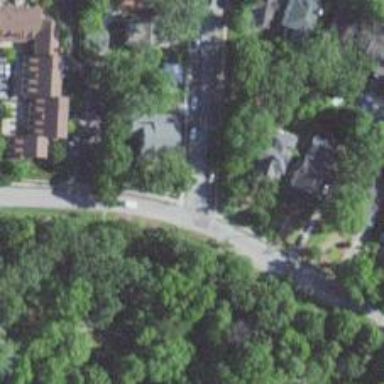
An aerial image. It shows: Residential road with sidewalk on the left.